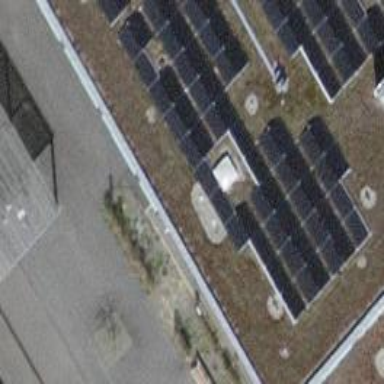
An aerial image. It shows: Solar power generator utilizing photovoltaic technology with solar photovoltaic panels.